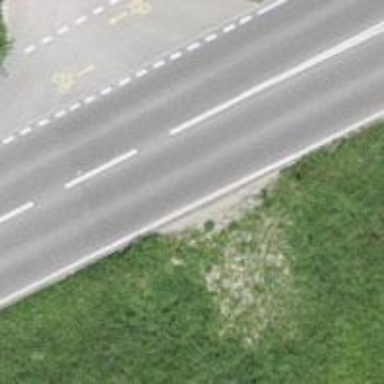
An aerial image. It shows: Secondary road.